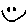
Label: smiley face